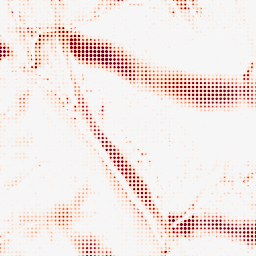
Category: morphological
Decomposition family: morphological_ellipse
Decomposition parameters: operation: opening
width: 50
height: 30
Upsampling method: sinc_hamming
Upsampling parameters: scale: 8
kernel_size: 4
Upsampling scale: 8